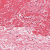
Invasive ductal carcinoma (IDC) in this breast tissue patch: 0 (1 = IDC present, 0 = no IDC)